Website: macys
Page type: delivery-shipping
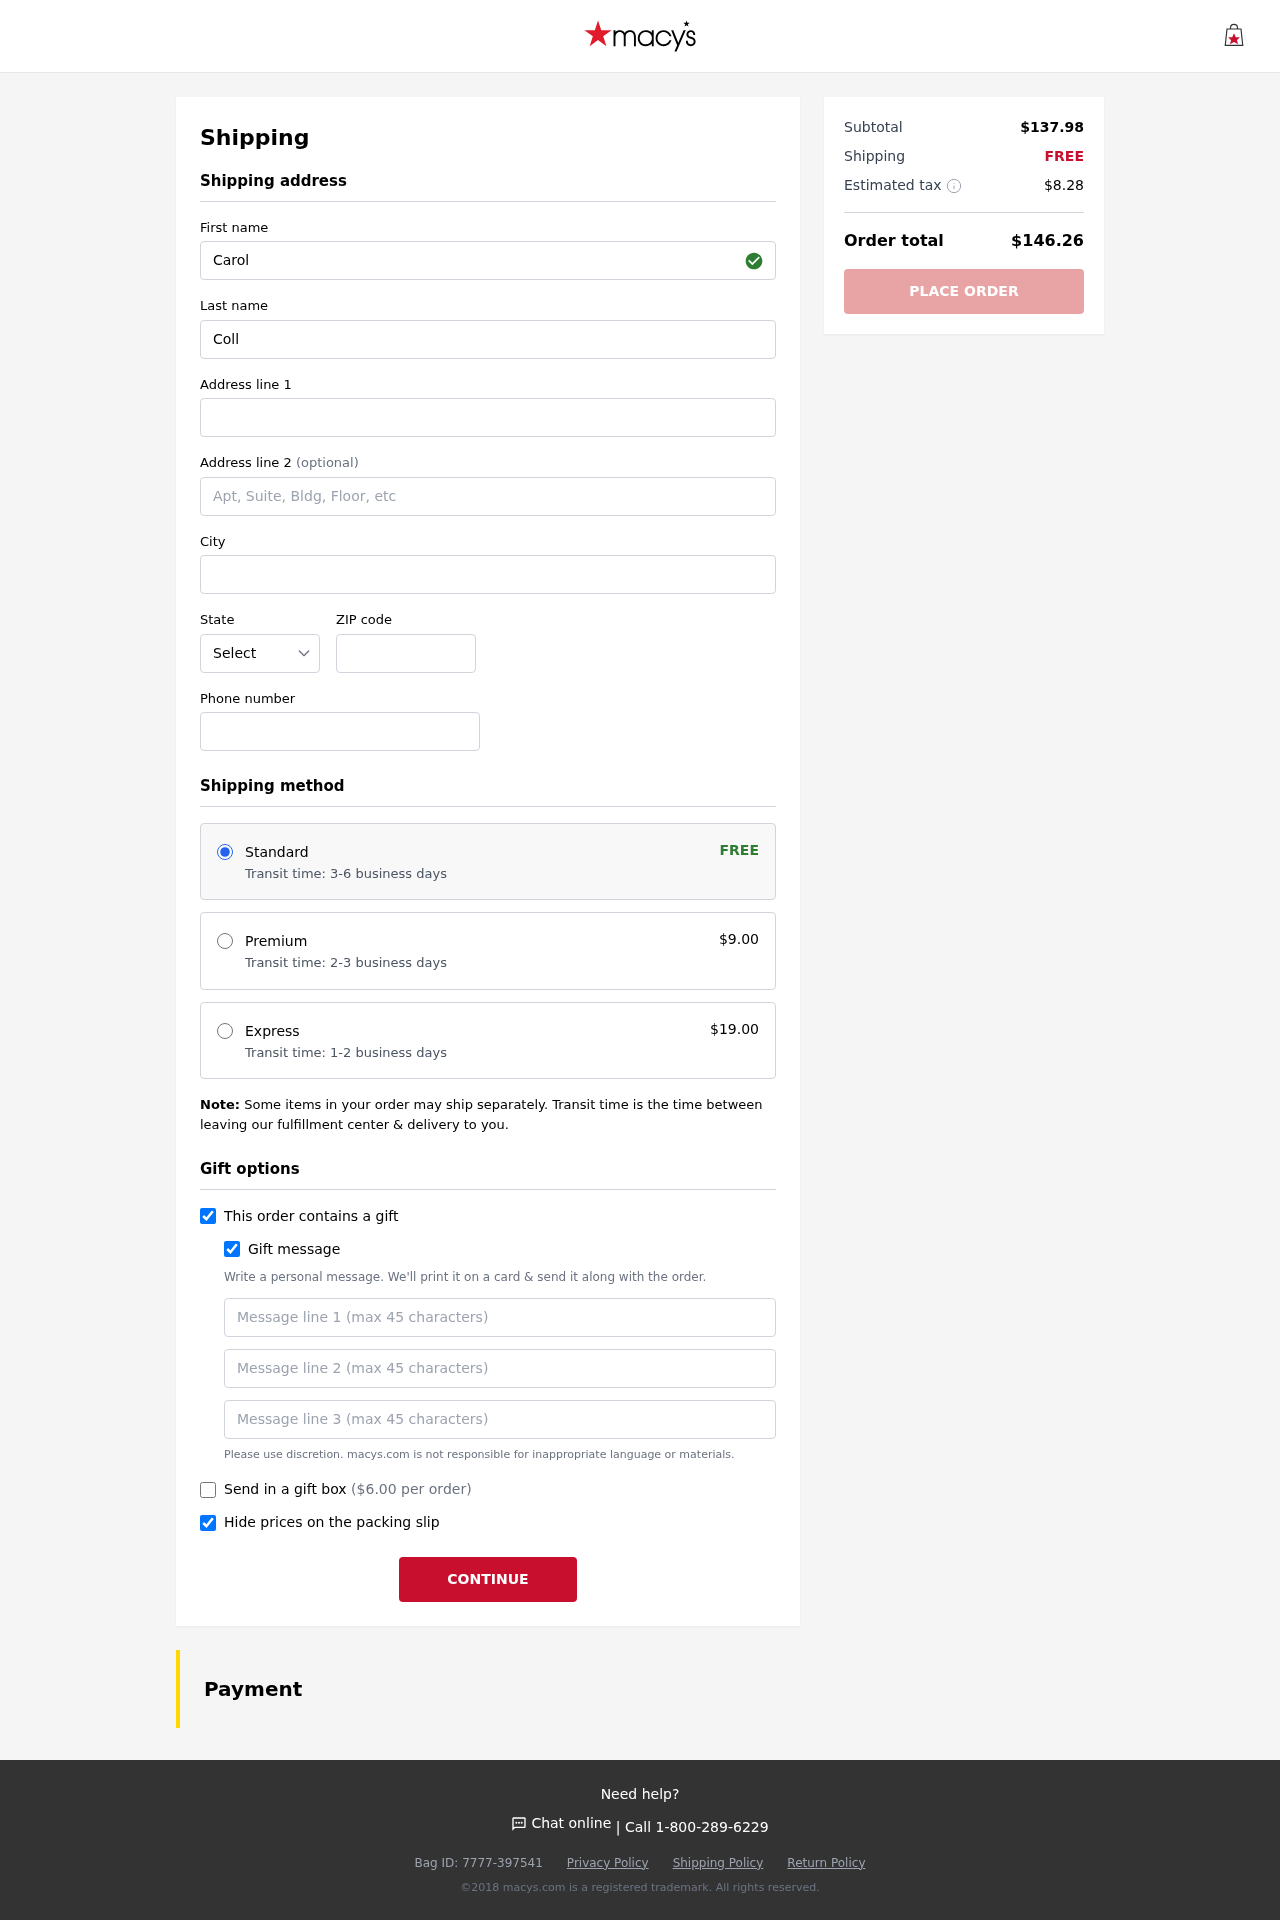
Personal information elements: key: PII_STATE_ABBR
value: PA
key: PII_FIRSTNAME
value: Carol
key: PII_LASTNAME
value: Collins
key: PII_STREET
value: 33393 Miller Skyway Apt. 023
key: PII_CITY
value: East Carrie
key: PII_POSTCODE
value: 79538
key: PII_PHONE
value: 5859919156
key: PII_GIFT_MESSAGE
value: Hey Meagan! I couldn't resist picking out these cute T-Bar sandals for you—I remember you mentioning how much you wanted something stylish for summer outings. Hope they add a little extra sunshine to your days! Carol
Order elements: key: ORDER_SHIPPING_STANDARD
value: Transit time: 3-6 business days
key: ORDER_SHIPPING_COST
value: FREE
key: ORDER_SHIPPING_PREMIUM
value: Transit time: 2-3 business days
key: ORDER_SHIPPING_PREMIUM_PRICE
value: $9.00
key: ORDER_SHIPPING_EXPRESS
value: Transit time: 1-2 business days
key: ORDER_SHIPPING_EXPRESS_PRICE
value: $19.00
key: ORDER_GIFT_BOX_PRICE
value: ($6.00 per order)
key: ORDER_SUBTOTAL
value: $137.98
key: ORDER_SHIPPING_COST2
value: FREE
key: ORDER_TAX
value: $8.28
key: ORDER_TOTAL
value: $146.26